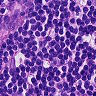
Metastatic tissue present: no